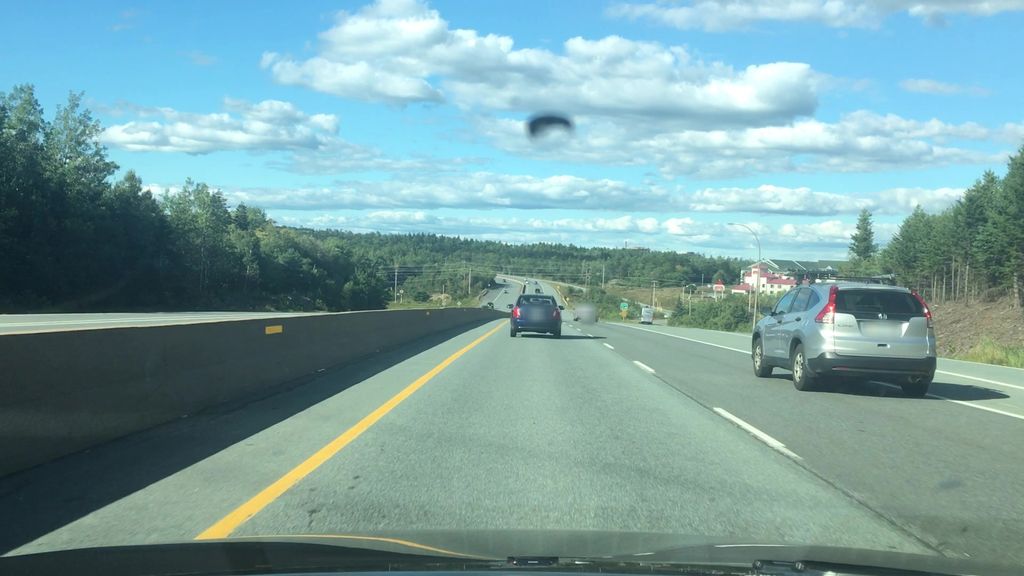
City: halifax